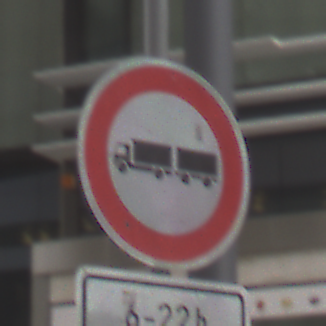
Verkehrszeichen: VerbotLastkraftwagenMitAnhaenger
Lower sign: ZeitangabenMitBeschraenkungAufWochentage4
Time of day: Midday
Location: Outdoor (Urban)
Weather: Overcast
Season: NotSpecified
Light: Natural